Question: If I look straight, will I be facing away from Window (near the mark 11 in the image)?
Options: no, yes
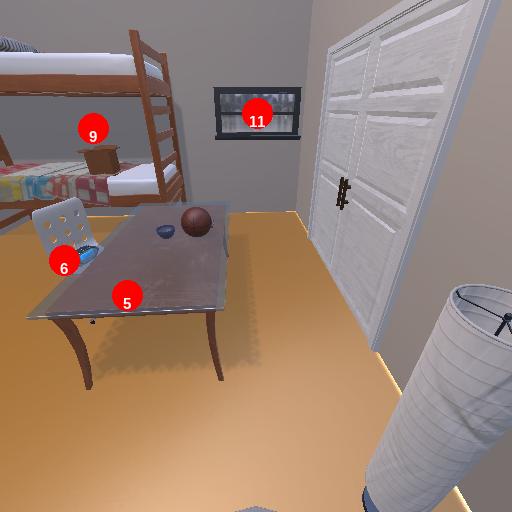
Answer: no